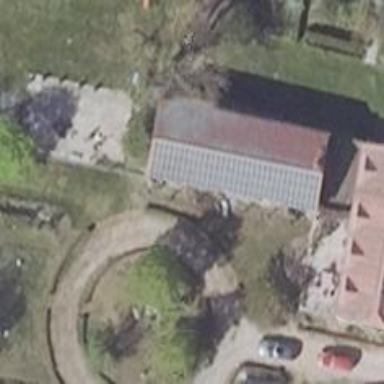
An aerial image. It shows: Small solar photovoltaic panel generator is producing electricity.